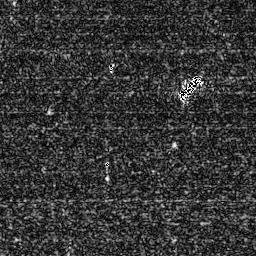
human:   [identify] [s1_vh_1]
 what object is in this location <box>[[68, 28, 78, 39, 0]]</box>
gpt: <ref>1 medium ship at the right</ref>